Question: I'm trying to figure out how to write an Applescript that will Expose all Finder Windows.
## Application Logic
I think the script needs to have this application logic:
- - - -
## Desired Behavior
- -
I'm not sure how to get this working though. If there is another utility that does this automatically that'd be great, too.

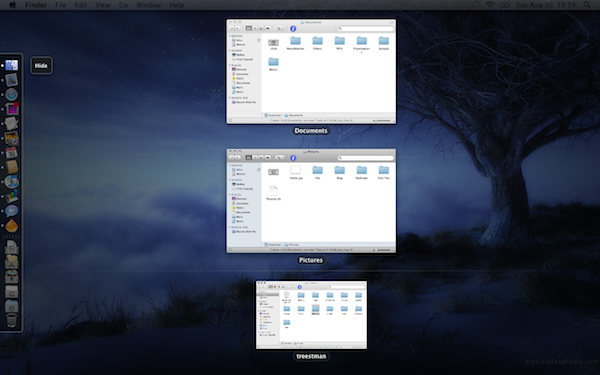
Answer: '''
set f to "/s/x/finderexpose"
set prev to do shell script "touch " & f & "; cat " & f
if prev is not "" then
delay 0.5 -- time to release modifier keys used in a shortcut
tell application "System Events" to key code 53 -- esc, if Expose is open
delay 0.3 -- for the Expose animation?
activate application prev
do shell script "echo '' > " & f
else
do shell script "echo " & quoted form of (path to frontmost application as text) & " > " & f
activate application "Finder"
delay 0.05
tell application "System Events" to key code 125 using {control down} -- ^|
end if
'''
It'd be less ugly if the part for switching to the previous application was left out:
'''
activate application "Finder"
delay 0.05
tell application "System Events" to key code 125 using {control down}
'''